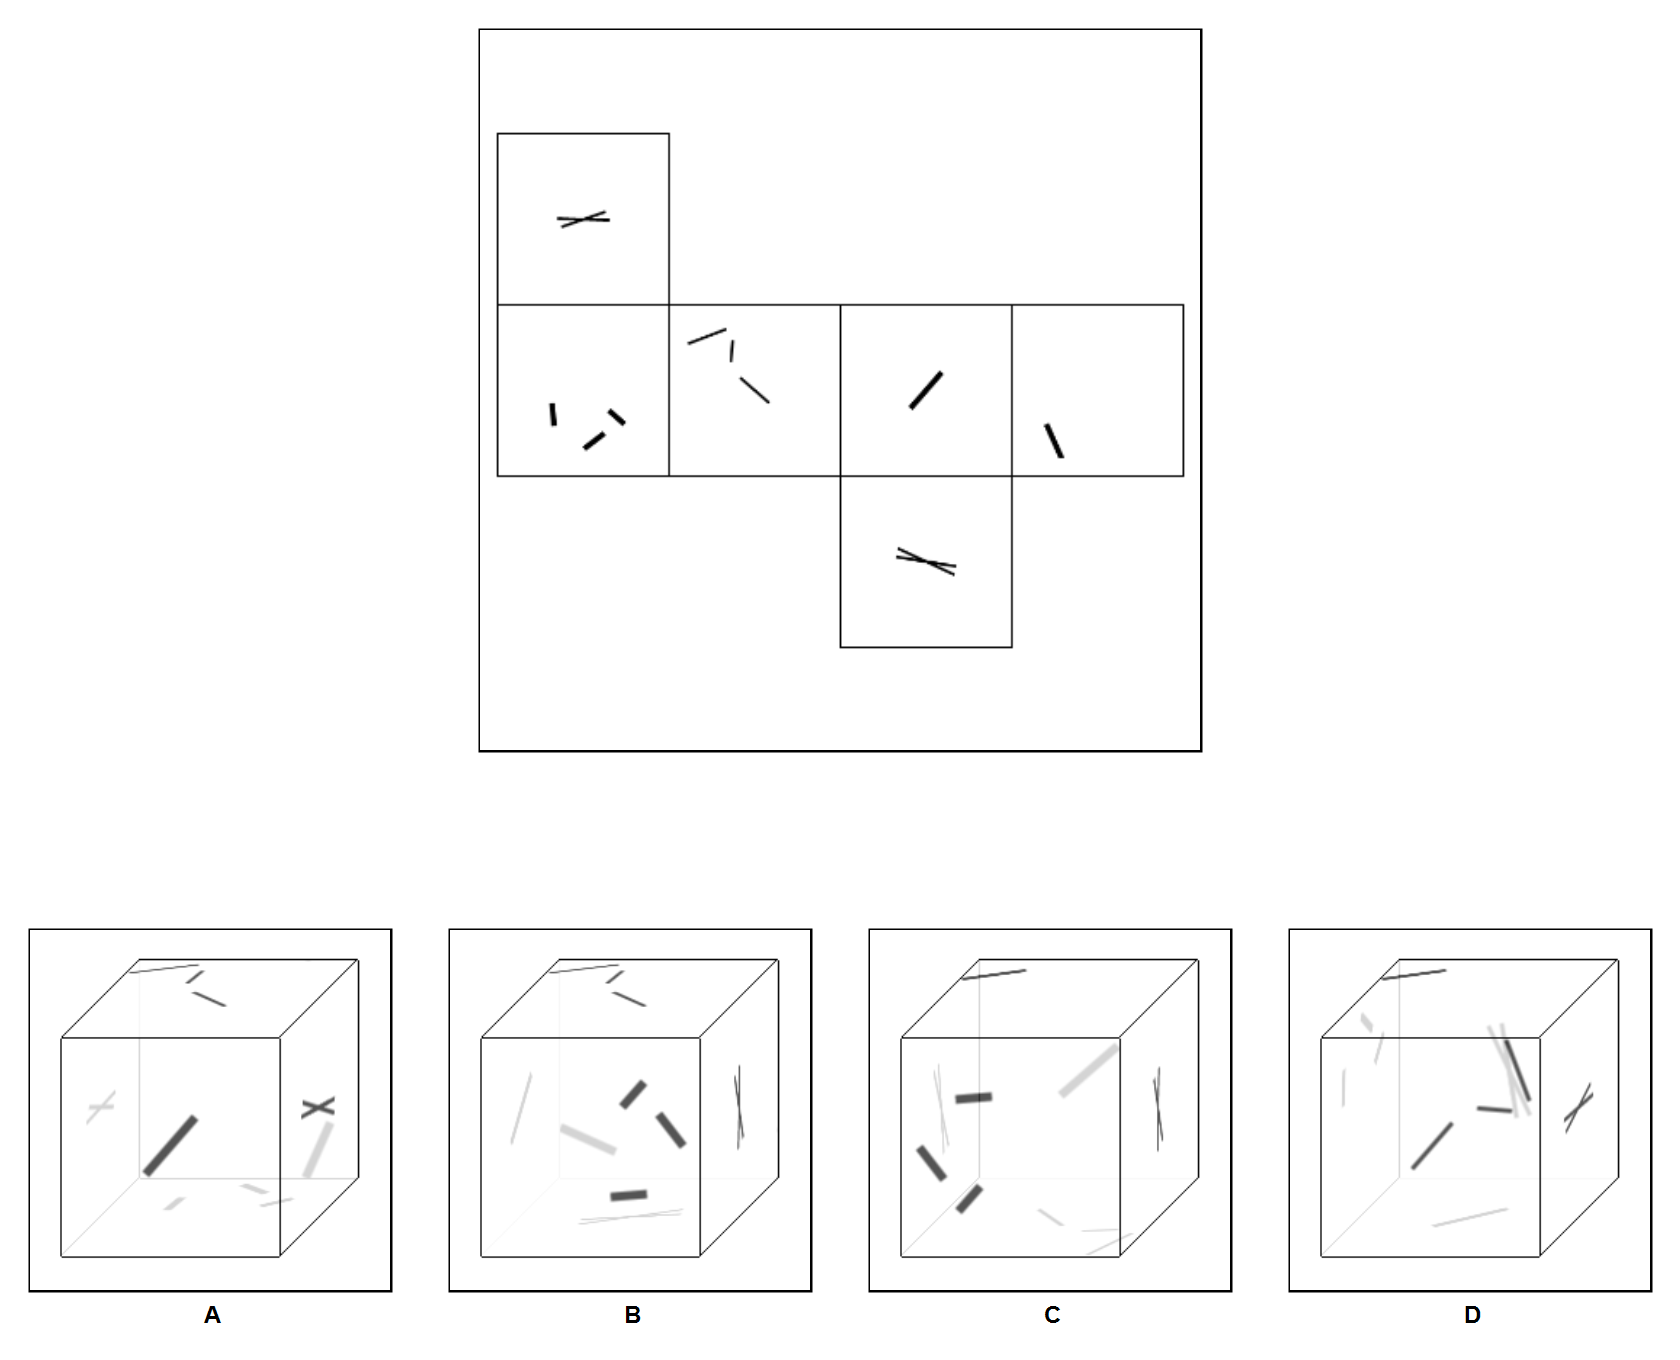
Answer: C